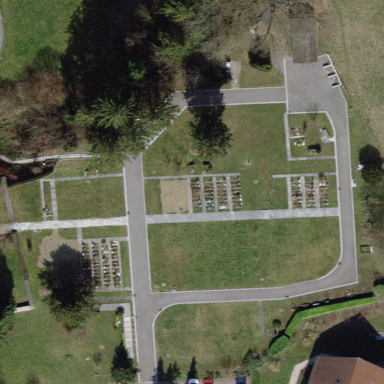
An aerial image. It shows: Cemetery.